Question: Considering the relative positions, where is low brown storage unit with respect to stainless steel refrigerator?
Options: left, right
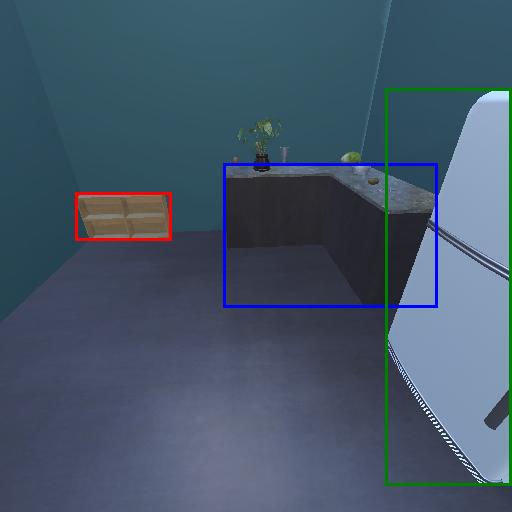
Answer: left